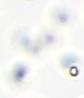
Label: Phaeocystis